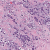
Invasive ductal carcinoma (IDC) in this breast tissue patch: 0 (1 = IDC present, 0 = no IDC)